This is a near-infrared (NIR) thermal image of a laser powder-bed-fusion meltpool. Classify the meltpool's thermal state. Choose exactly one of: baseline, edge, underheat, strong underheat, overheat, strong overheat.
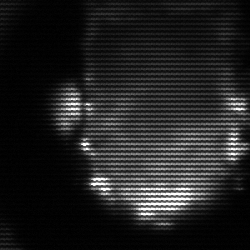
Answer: baseline